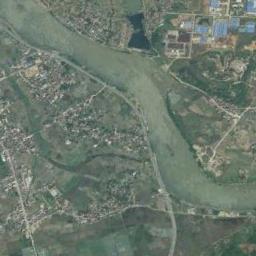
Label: river